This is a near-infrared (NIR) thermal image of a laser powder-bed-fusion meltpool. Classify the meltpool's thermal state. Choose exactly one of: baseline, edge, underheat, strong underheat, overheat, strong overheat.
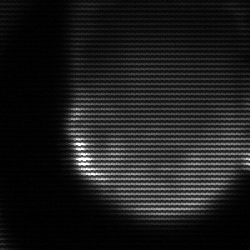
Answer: edge